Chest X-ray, PA view. Patient: 63 years old, sex M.
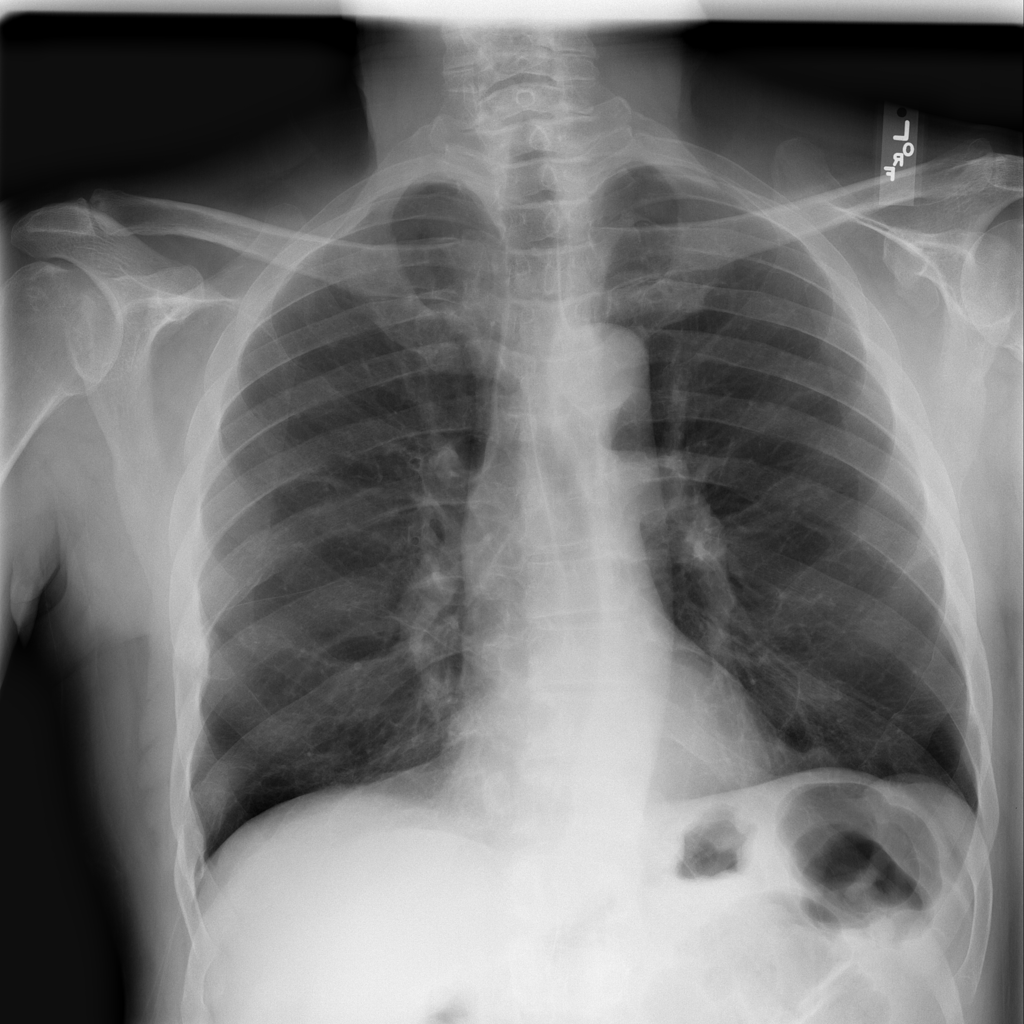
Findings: No Finding